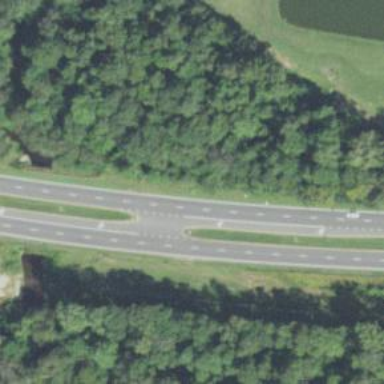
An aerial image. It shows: Trunk link road with asphalt surface.